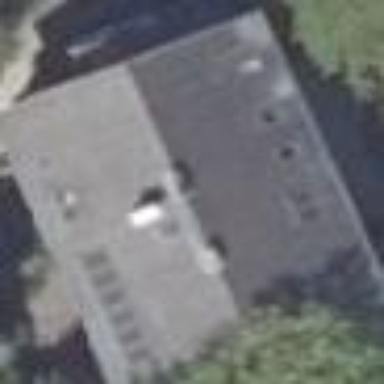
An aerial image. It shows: Detached building with gabled roof.